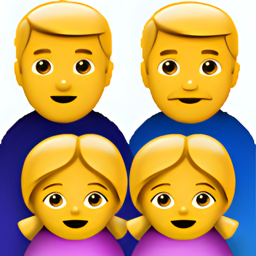
Name: family man man girl girl
Emoji: 👨‍👨‍👧
Group: People & Body
Sub-group: family